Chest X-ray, PA view. Patient: 61 years old, sex M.
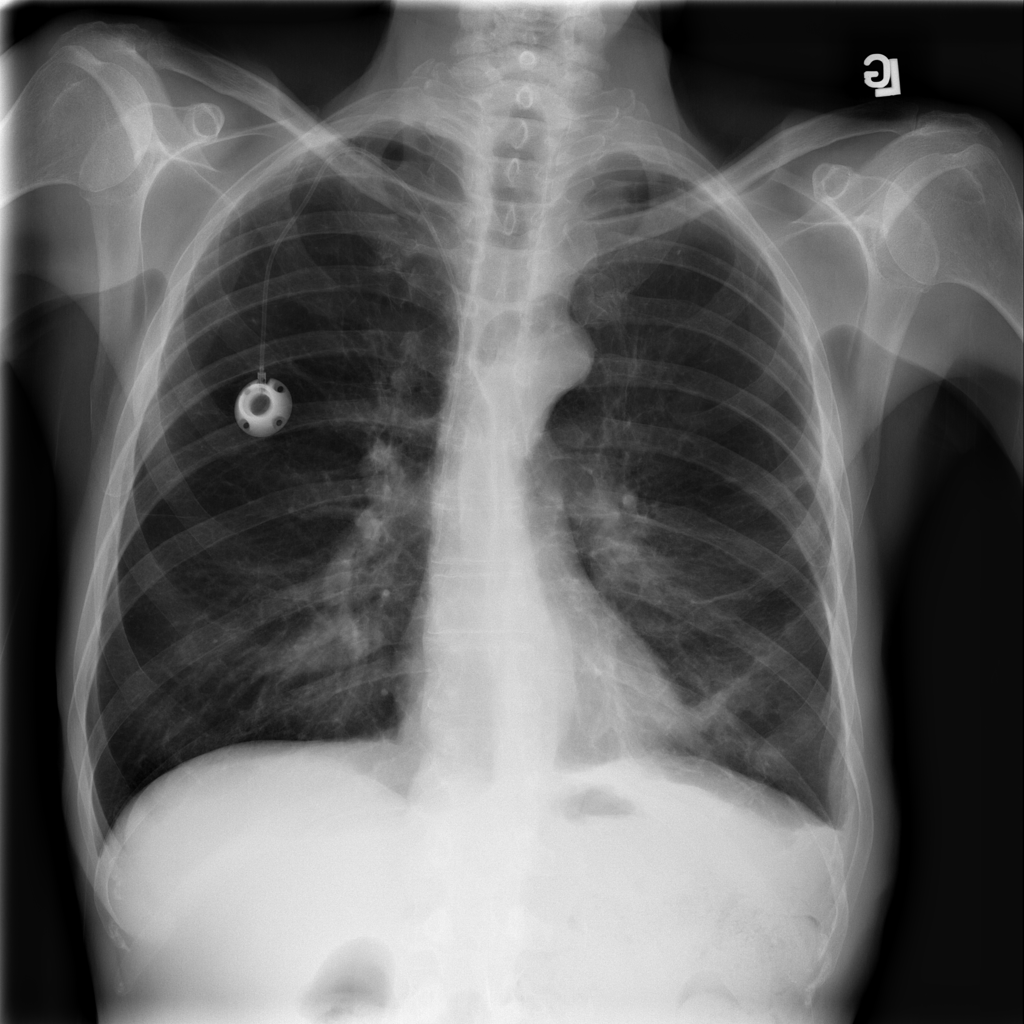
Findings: No Finding